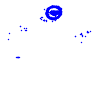
Particle: electron